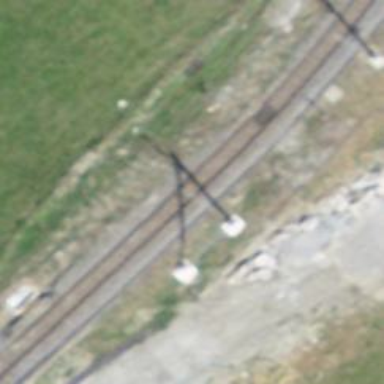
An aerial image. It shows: Catenary mast for power lines.